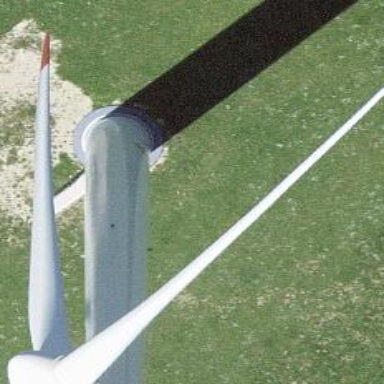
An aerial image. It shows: Wind generator powered by wind turbine.